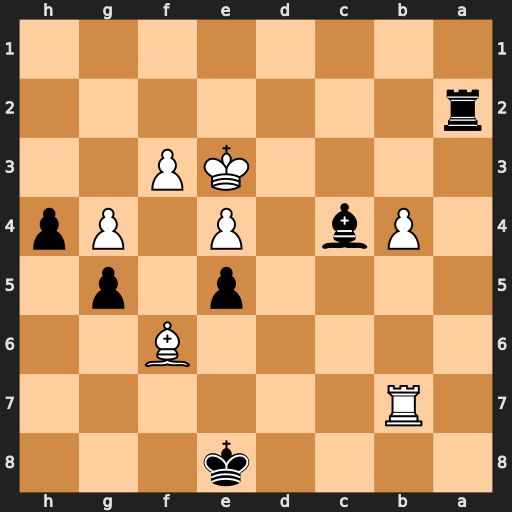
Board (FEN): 4k3/1R6/5B2/4p1p1/1Pb1P1Pp/4KP2/r7/8
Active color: b
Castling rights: -
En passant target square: -
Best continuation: Re2#